Question: I am evaluating web Storm 7.0.
I am using the default localhost:63342. I am using my default browser the latest chrome.
Problem: While in debug mode, the Console tab (to the right of debugger tab) has a window where the cursor blinks but editing is disabled. Nothing is ever displayed regardless of whether I step into or let the program run.
I need a simple guide on how to use the web Storm console.
The line console.log("adding item to shopping cart"); does not seem to execute.
'''
<html ng-app="myApp">
<head>
<meta charset="utf-8">
<title>Shopping List AngularJS Tutorial</title>
<script src="https://ajax.googleapis.com/ajax/libs/angularjs/1.2.3/angular.min.js"> </script>
<!--<script src="js/appctrl.js"></script>-->
</head>
<body>
<h1>Shopping List</h1>
<div ng-controller="AppCtrl">
<p>Using a controller: data.message={{data.message}}!</p>
</div>
<h1>Shopping List</h1>
<form ng-submit="addItem()">
<input type="text" placeholder="item to add" ng-model="itemToAdd" />
<input type="submit" value="add">
</form>
<br>
<hr>
</div>
var myApp = angular.module('myApp', []);
function AppCtrl($scope) {
$scope.data={message:'I am a java object data with this message in MyCtrl'};
$scope.addItem = function() {
console.log("adding item to shopping cart");
};
}
'''
For complete code google:learnwebtutorials angularjs-tutorial-seriesBatarang.I am embarrased to ask such a simple question but have been stuck for days now.
EDIT:
This works:
'''
<button onclick="tryConsole()">Try it</button>
<script type = "text/javascript">
function tryConsole() {
console.log("hello world");
}
</script>
'''
Apparently the problem may be within the angular tutorial code :-(

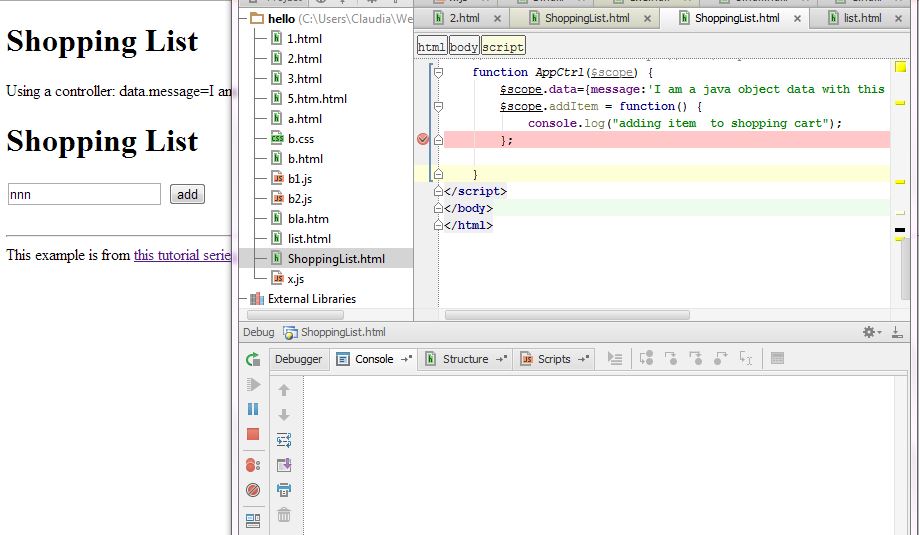
Answer: - -